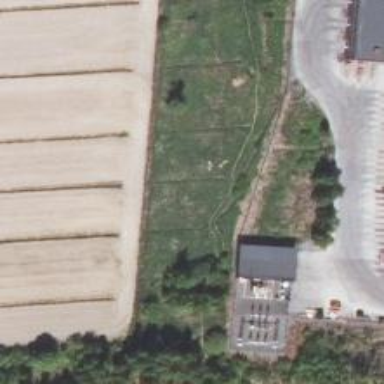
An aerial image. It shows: Path.